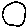
Label: circle